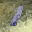
Label: 1